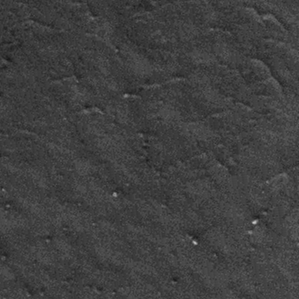
Label: frost